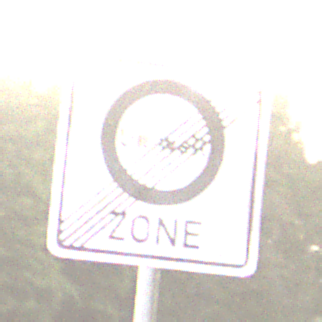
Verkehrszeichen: EndeUmweltzone
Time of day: SunriseSunset
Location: Outdoor (Nature)
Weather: Clear
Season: NotSpecified
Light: Natural